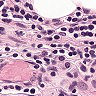
Metastatic tissue present: yes